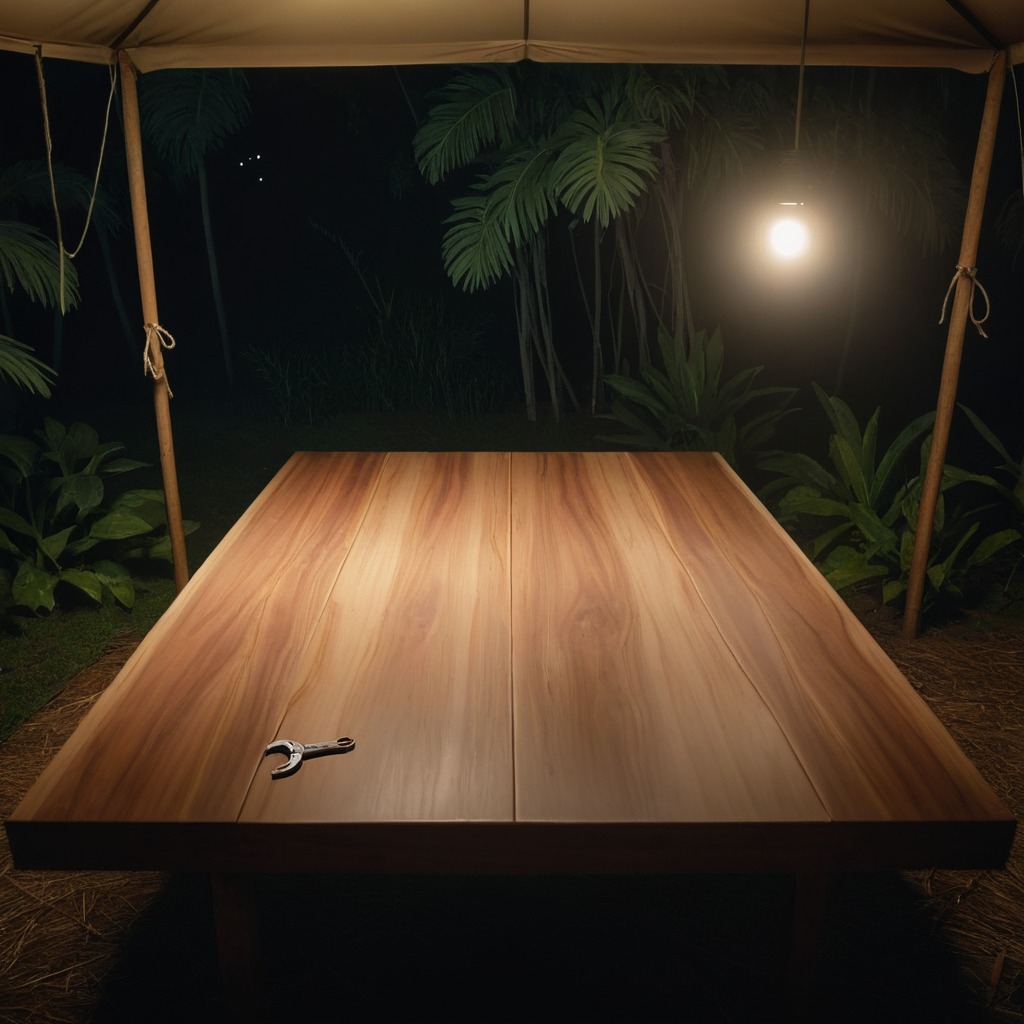
An wrench is lying on a wooden table inside a jungle field workshop tent at night.